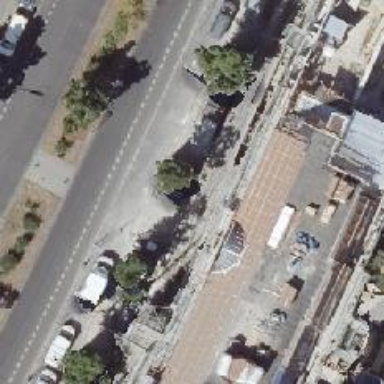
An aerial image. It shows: Footway road through building passage tunnel.